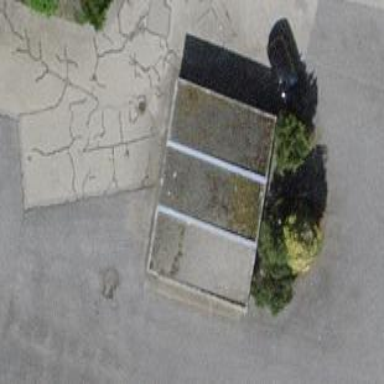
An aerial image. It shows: Group of garages.